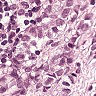
Metastatic tissue present: yes